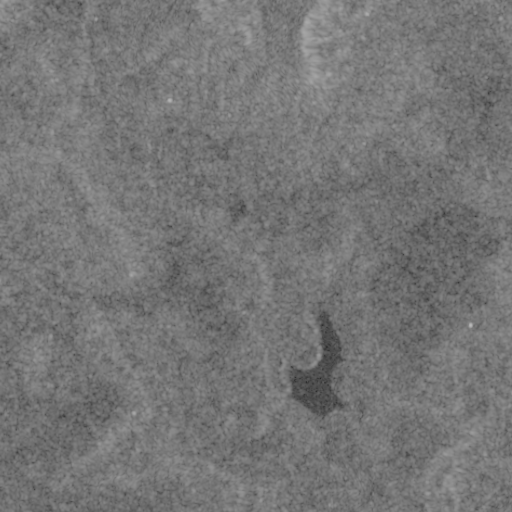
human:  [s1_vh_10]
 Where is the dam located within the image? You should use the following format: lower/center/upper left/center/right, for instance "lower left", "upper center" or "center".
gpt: The dam is located in the lower center of the image.
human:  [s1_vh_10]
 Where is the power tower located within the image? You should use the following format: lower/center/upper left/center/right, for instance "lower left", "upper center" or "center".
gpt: The power tower is located in the upper of the image.
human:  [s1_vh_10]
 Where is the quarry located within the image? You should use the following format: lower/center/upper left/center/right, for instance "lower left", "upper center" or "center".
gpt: The quarry is located in the upper center of the image.
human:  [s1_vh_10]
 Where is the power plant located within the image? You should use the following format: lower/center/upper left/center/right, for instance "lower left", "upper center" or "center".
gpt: There is no power plant in the image.

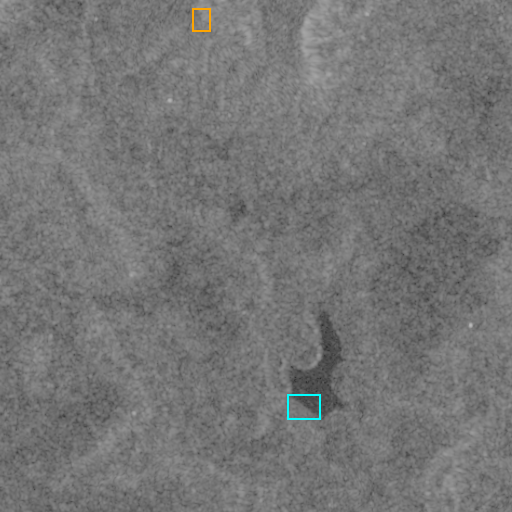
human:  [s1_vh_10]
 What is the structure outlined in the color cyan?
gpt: The structure outlined in cyan is a dam.
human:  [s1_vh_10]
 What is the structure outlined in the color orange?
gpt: The structure outlined in orange is a quarry.
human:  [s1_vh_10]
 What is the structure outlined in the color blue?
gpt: There is no blue outline.